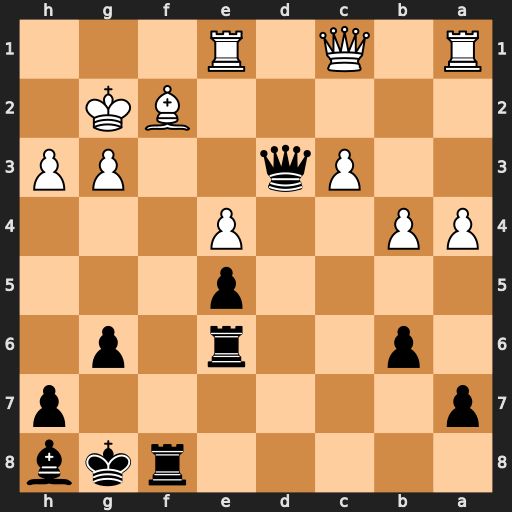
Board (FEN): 5rkb/p6p/1p2r1p1/4p3/PP2P3/2Pq2PP/5BK1/R1Q1R3
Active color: b
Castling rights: -
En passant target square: -
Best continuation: Qf3+ Kh2 Qxf2+